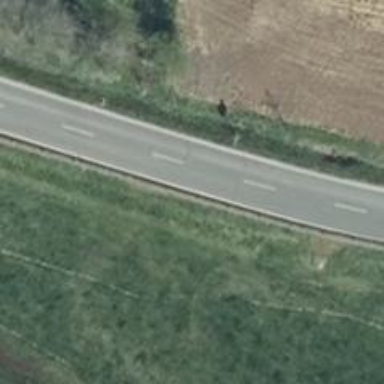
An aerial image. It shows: Secondary road with asphalt surface.